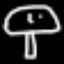
Label: mushroom